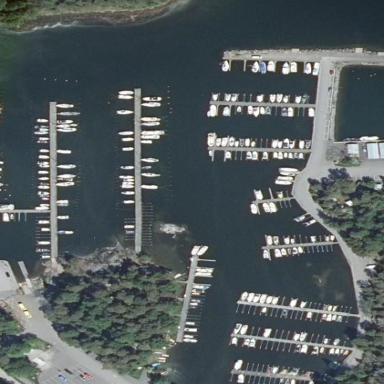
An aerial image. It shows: Marina area for leisure land.